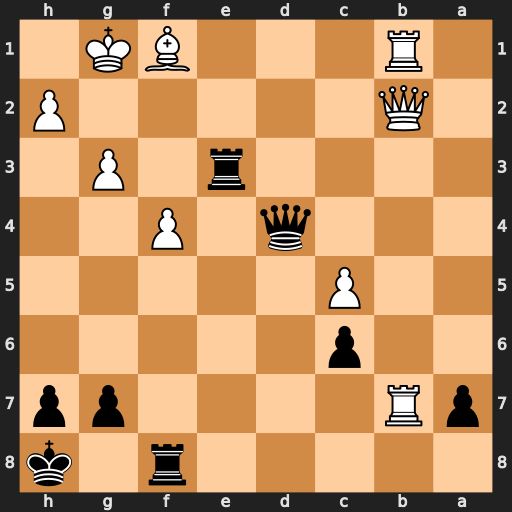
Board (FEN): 5r1k/pR4pp/2p5/2P5/3q1P2/4r1P1/1Q5P/1R3BK1
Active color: b
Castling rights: -
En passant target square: -
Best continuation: Rxg3+ Kh1 Rg1#